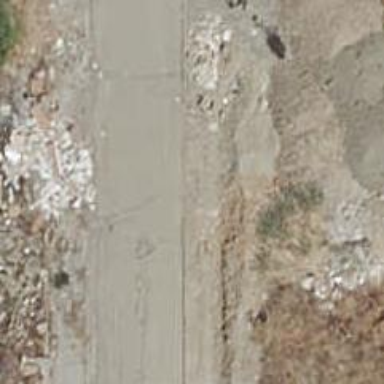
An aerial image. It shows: Residential road.